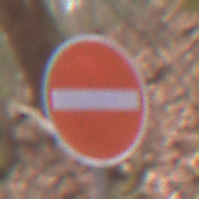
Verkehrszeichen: VerbotDerEinfahrt
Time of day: Midday
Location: Outdoor (Nature)
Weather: Overcast
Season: Autumn
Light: Natural